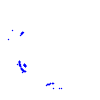
Particle: kaon